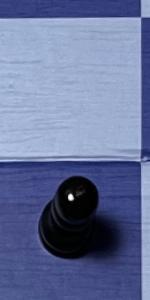
Label: Pawn_Black